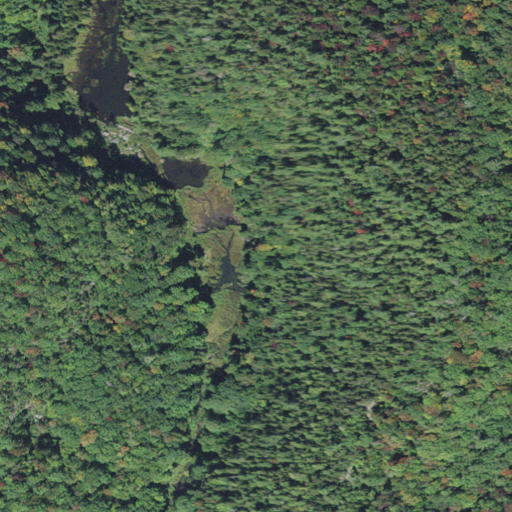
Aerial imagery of mountain in Vermont named Middlesex Notch containing evergreen forest, deciduous forest, mixed forest, and woody wetlands